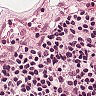
Metastatic tissue present: no